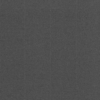
Label: dusty